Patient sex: M
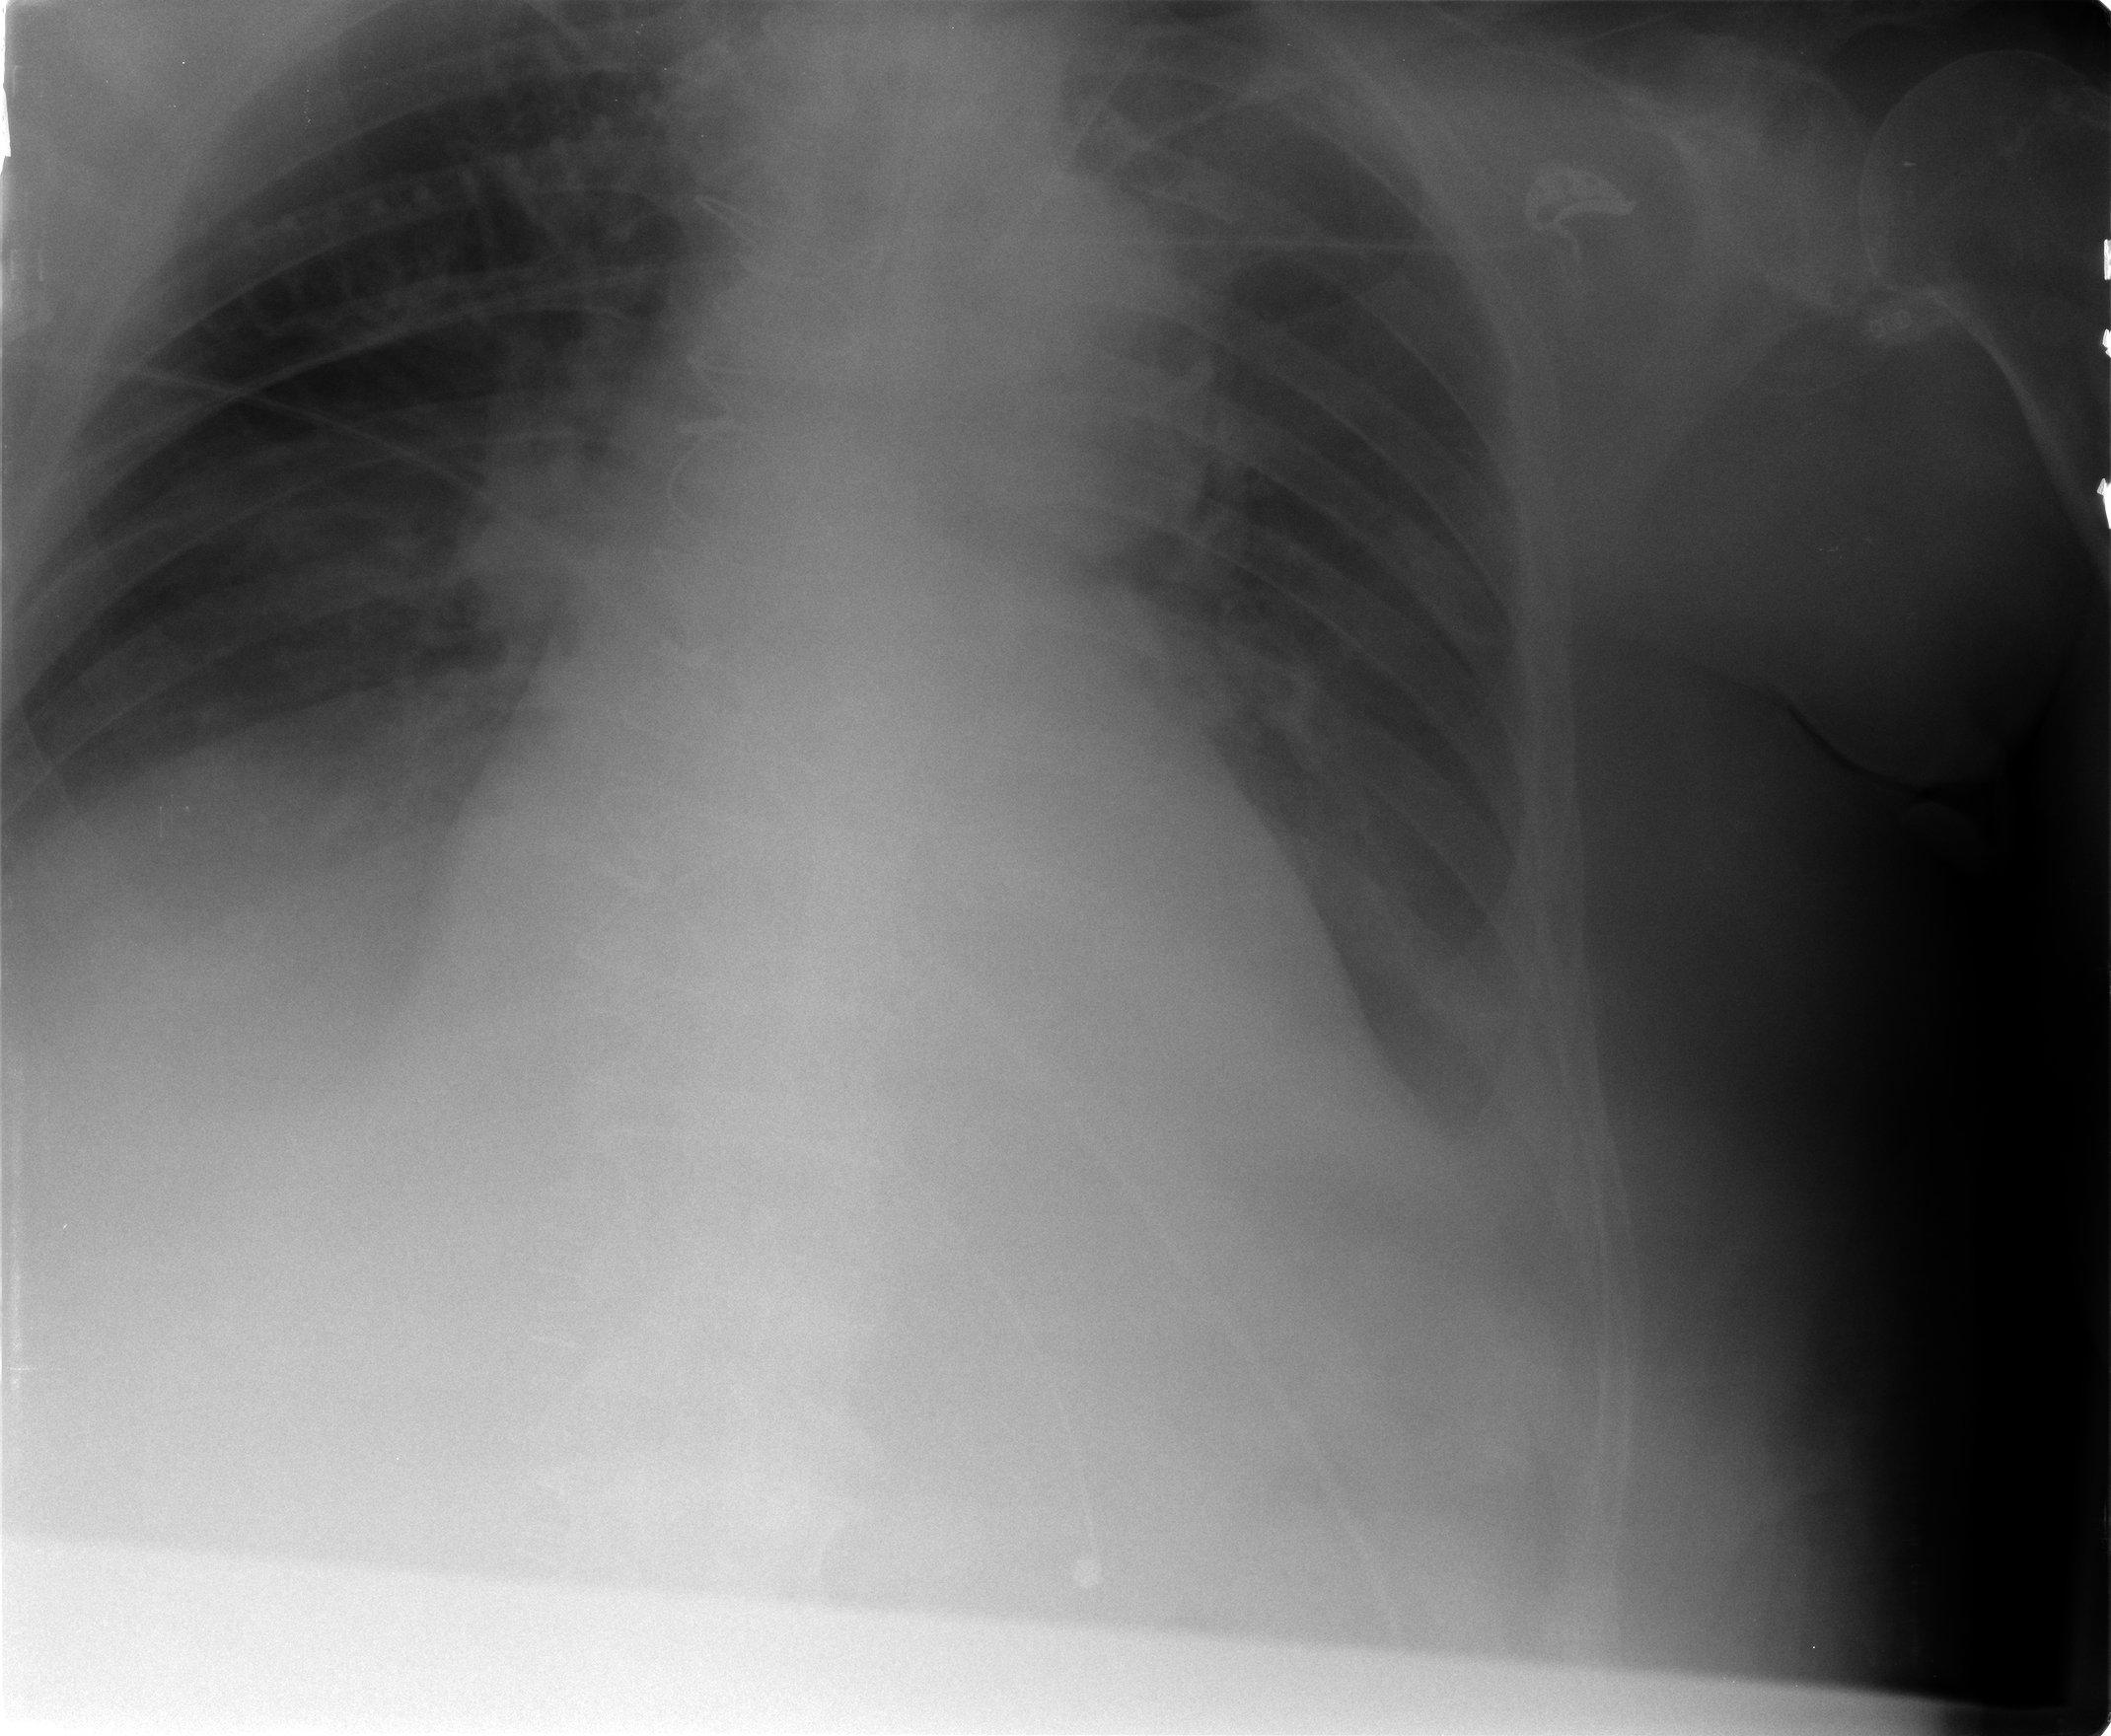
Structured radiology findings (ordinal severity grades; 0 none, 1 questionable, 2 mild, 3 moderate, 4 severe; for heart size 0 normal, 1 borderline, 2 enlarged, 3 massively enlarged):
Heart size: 2
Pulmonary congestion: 2
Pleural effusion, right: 2
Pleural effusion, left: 2
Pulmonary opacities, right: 0
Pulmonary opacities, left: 0
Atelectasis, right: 2
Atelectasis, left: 2